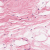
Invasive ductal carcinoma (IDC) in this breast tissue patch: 0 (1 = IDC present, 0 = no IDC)